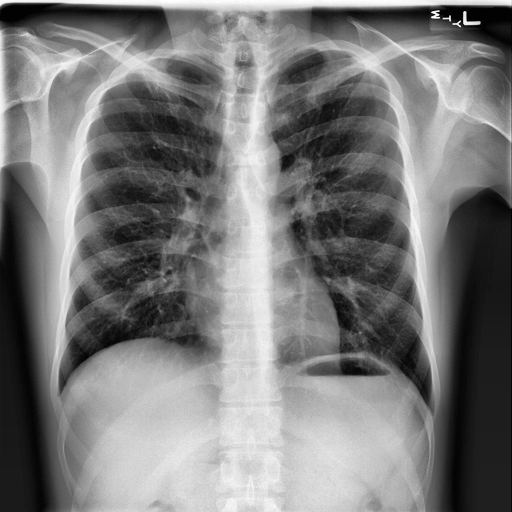
Finding: NORMAL